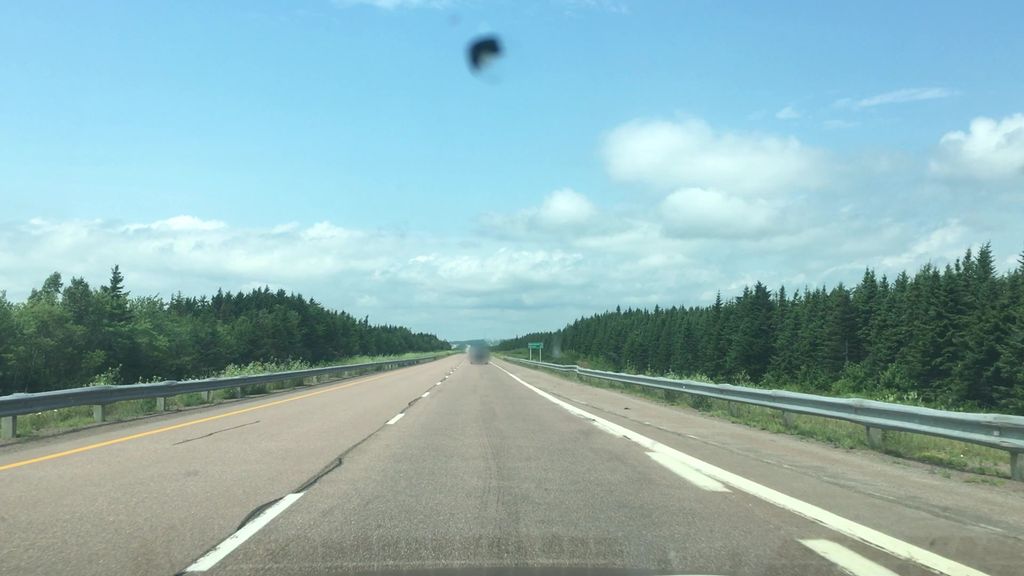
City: charlottetown